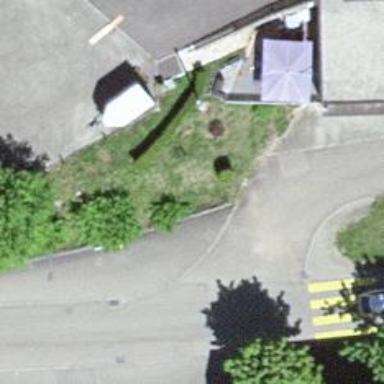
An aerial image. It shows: Disaster help point for emergencies.